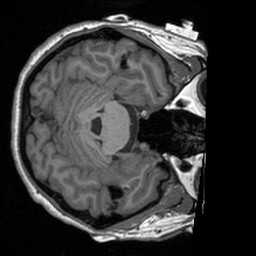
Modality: T1w
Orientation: axial
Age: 23
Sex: female
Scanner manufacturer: siemens
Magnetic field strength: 3 T
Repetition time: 1.9 s
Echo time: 0.00226 s